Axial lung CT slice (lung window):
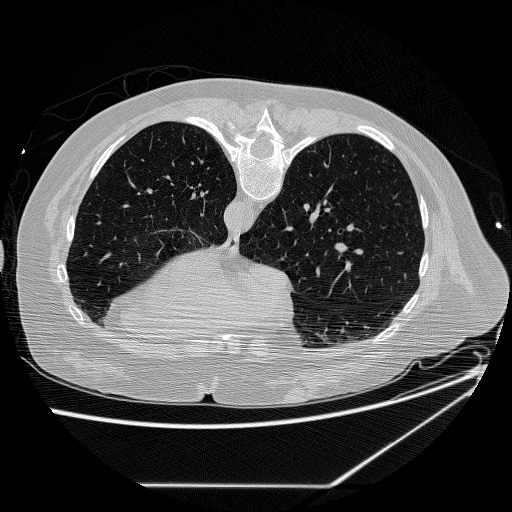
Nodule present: no